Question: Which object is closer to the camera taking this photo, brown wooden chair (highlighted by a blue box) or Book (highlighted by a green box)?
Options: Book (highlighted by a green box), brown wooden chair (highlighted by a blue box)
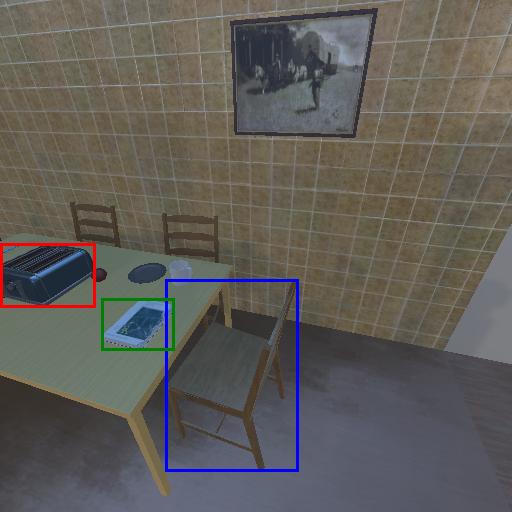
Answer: Book (highlighted by a green box)